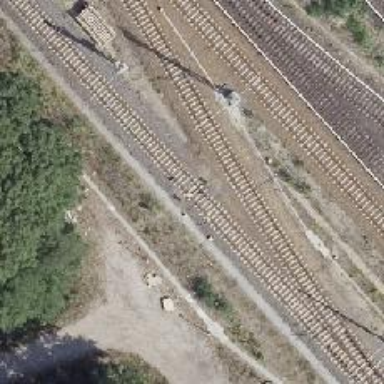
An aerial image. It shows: Wedge is used for the railway derail.